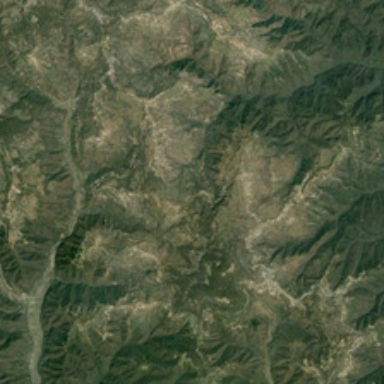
It is a piece of green mountain .